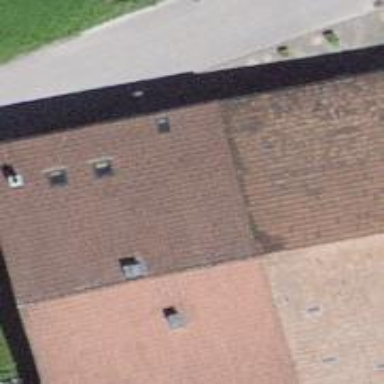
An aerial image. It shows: Farm building.